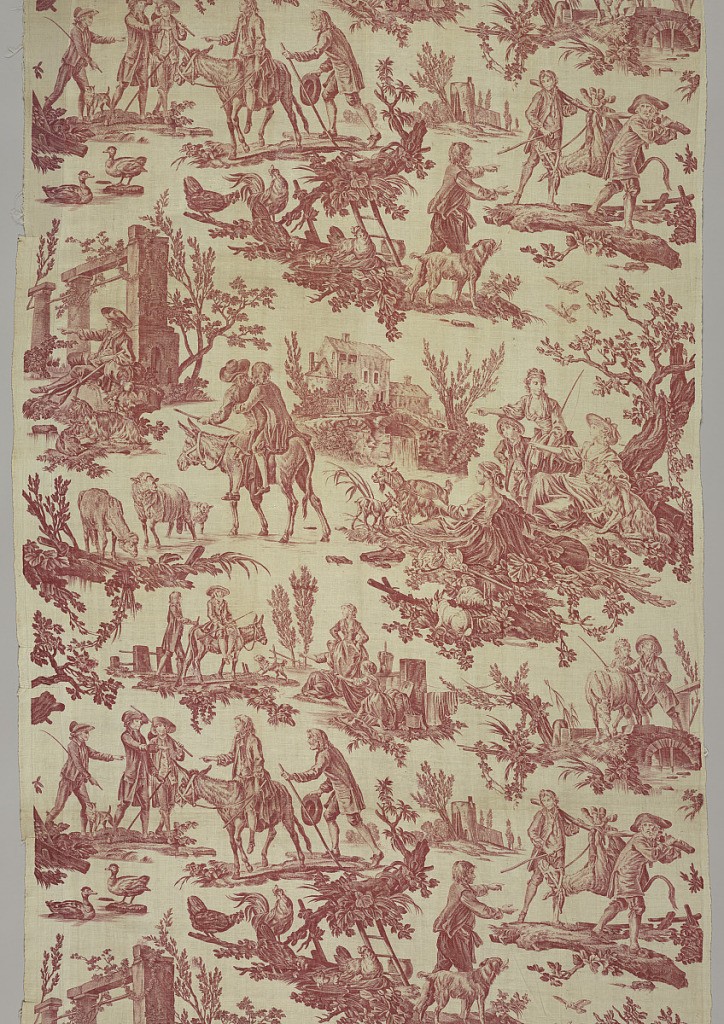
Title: Le Meunier, Son Fils, et l’Ane
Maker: Jean-Baptiste Huët, French, 1745–1811
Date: late 18th–early 19th century
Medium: cotton Technique: printed by engraved plate on plain weave
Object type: Textile
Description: Pastoral scenes including men and women tending goats, sheep and chickens; a man and his son in various scenes with a donkey, and stone building with a river in front. Printed in red on a white ground.